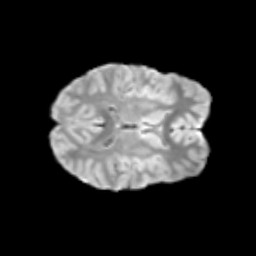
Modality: T2w
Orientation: axial
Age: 14
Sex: female
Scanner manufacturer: siemens
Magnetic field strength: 3 T
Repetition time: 3.8 s
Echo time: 0.07 s